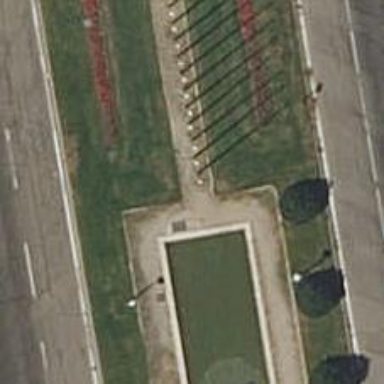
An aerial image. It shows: Flagpole which is man-made.